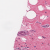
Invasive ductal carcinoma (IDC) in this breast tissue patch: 0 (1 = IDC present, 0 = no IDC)